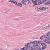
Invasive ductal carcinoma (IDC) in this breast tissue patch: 0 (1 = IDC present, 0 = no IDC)